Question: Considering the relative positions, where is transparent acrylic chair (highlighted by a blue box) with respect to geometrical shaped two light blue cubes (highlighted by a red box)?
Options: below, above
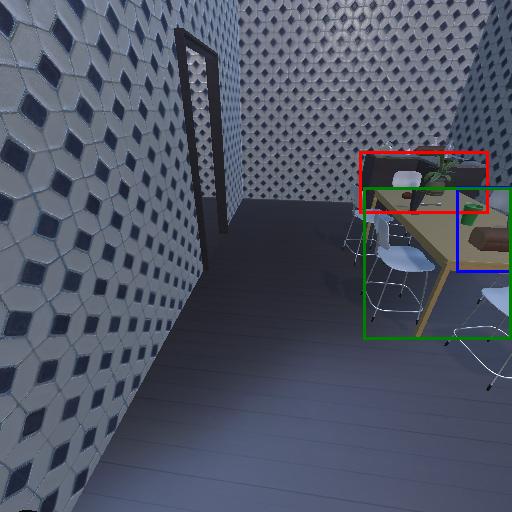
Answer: below